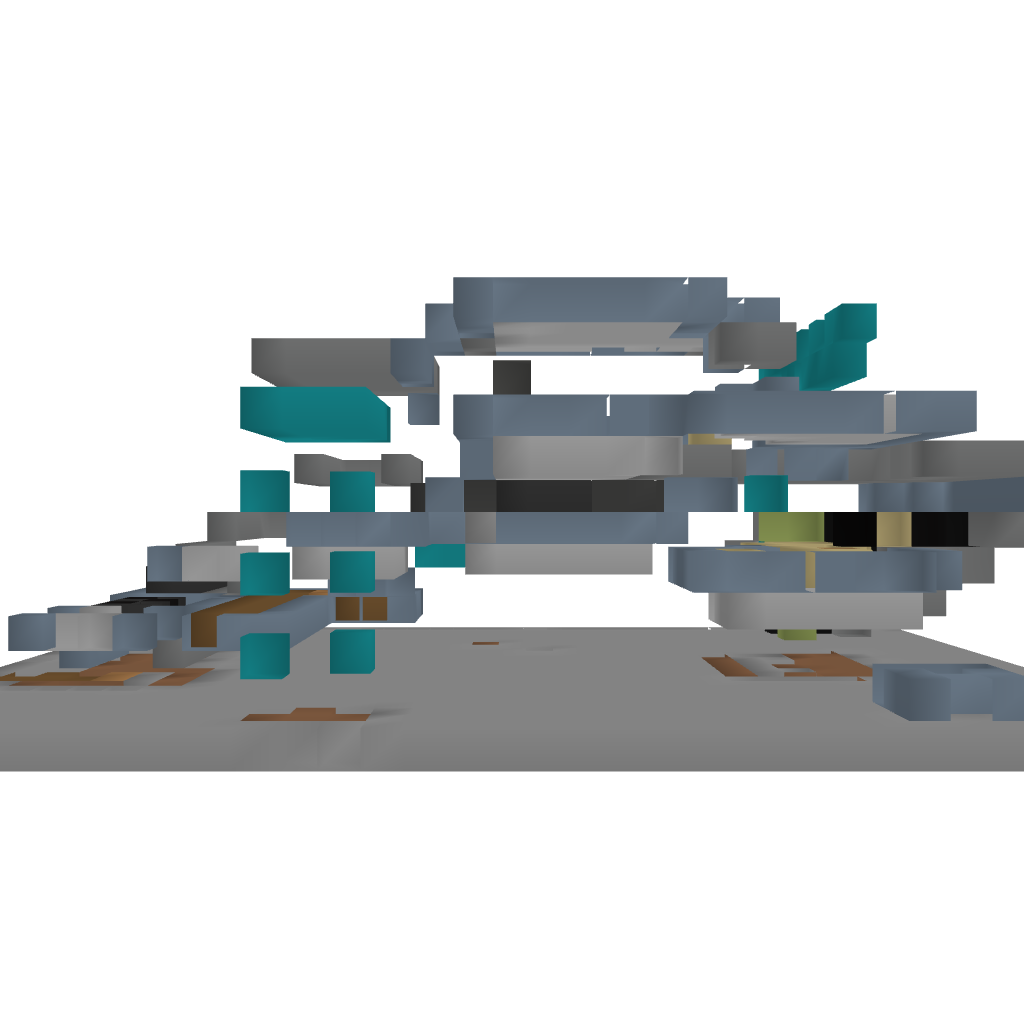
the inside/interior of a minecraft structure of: Saxum Lignum